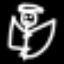
Label: angel